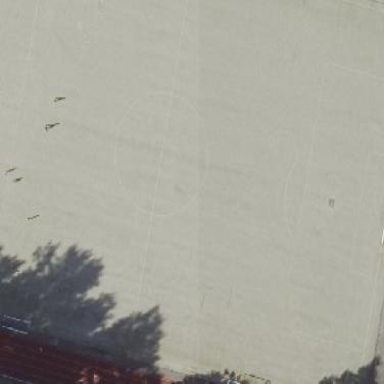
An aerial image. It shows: Artificial turf soccer pitch for leisure land.